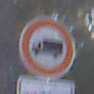
Verkehrszeichen: VerbotFuerKraftfahrzeugeUeberDreiKommaFuenfTonnen
Zusatzzeichen unten: ZeitangabenMitBeschraenkungAufWochentage1
Umgebung: Outdoor, Suburban
Tageszeit: MorningAfternoon
Wetter: Clear
Licht: Natural
Jahreszeit: NotSpecified
Kontrast: HighContrast